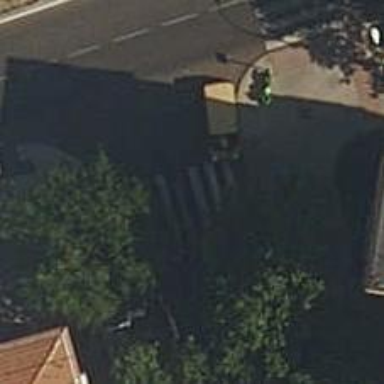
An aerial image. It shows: Footway with zebra crossing.